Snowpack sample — Snodgrass Mountain, Crested Butte, Colorado (2/4/25, 12:06 PM MST)
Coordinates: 38.923, -106.968
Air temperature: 35 °F
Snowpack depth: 80 cm
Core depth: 60 cm
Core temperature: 32 °F
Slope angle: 14°, slope face: 78°
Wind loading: low
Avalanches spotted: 0
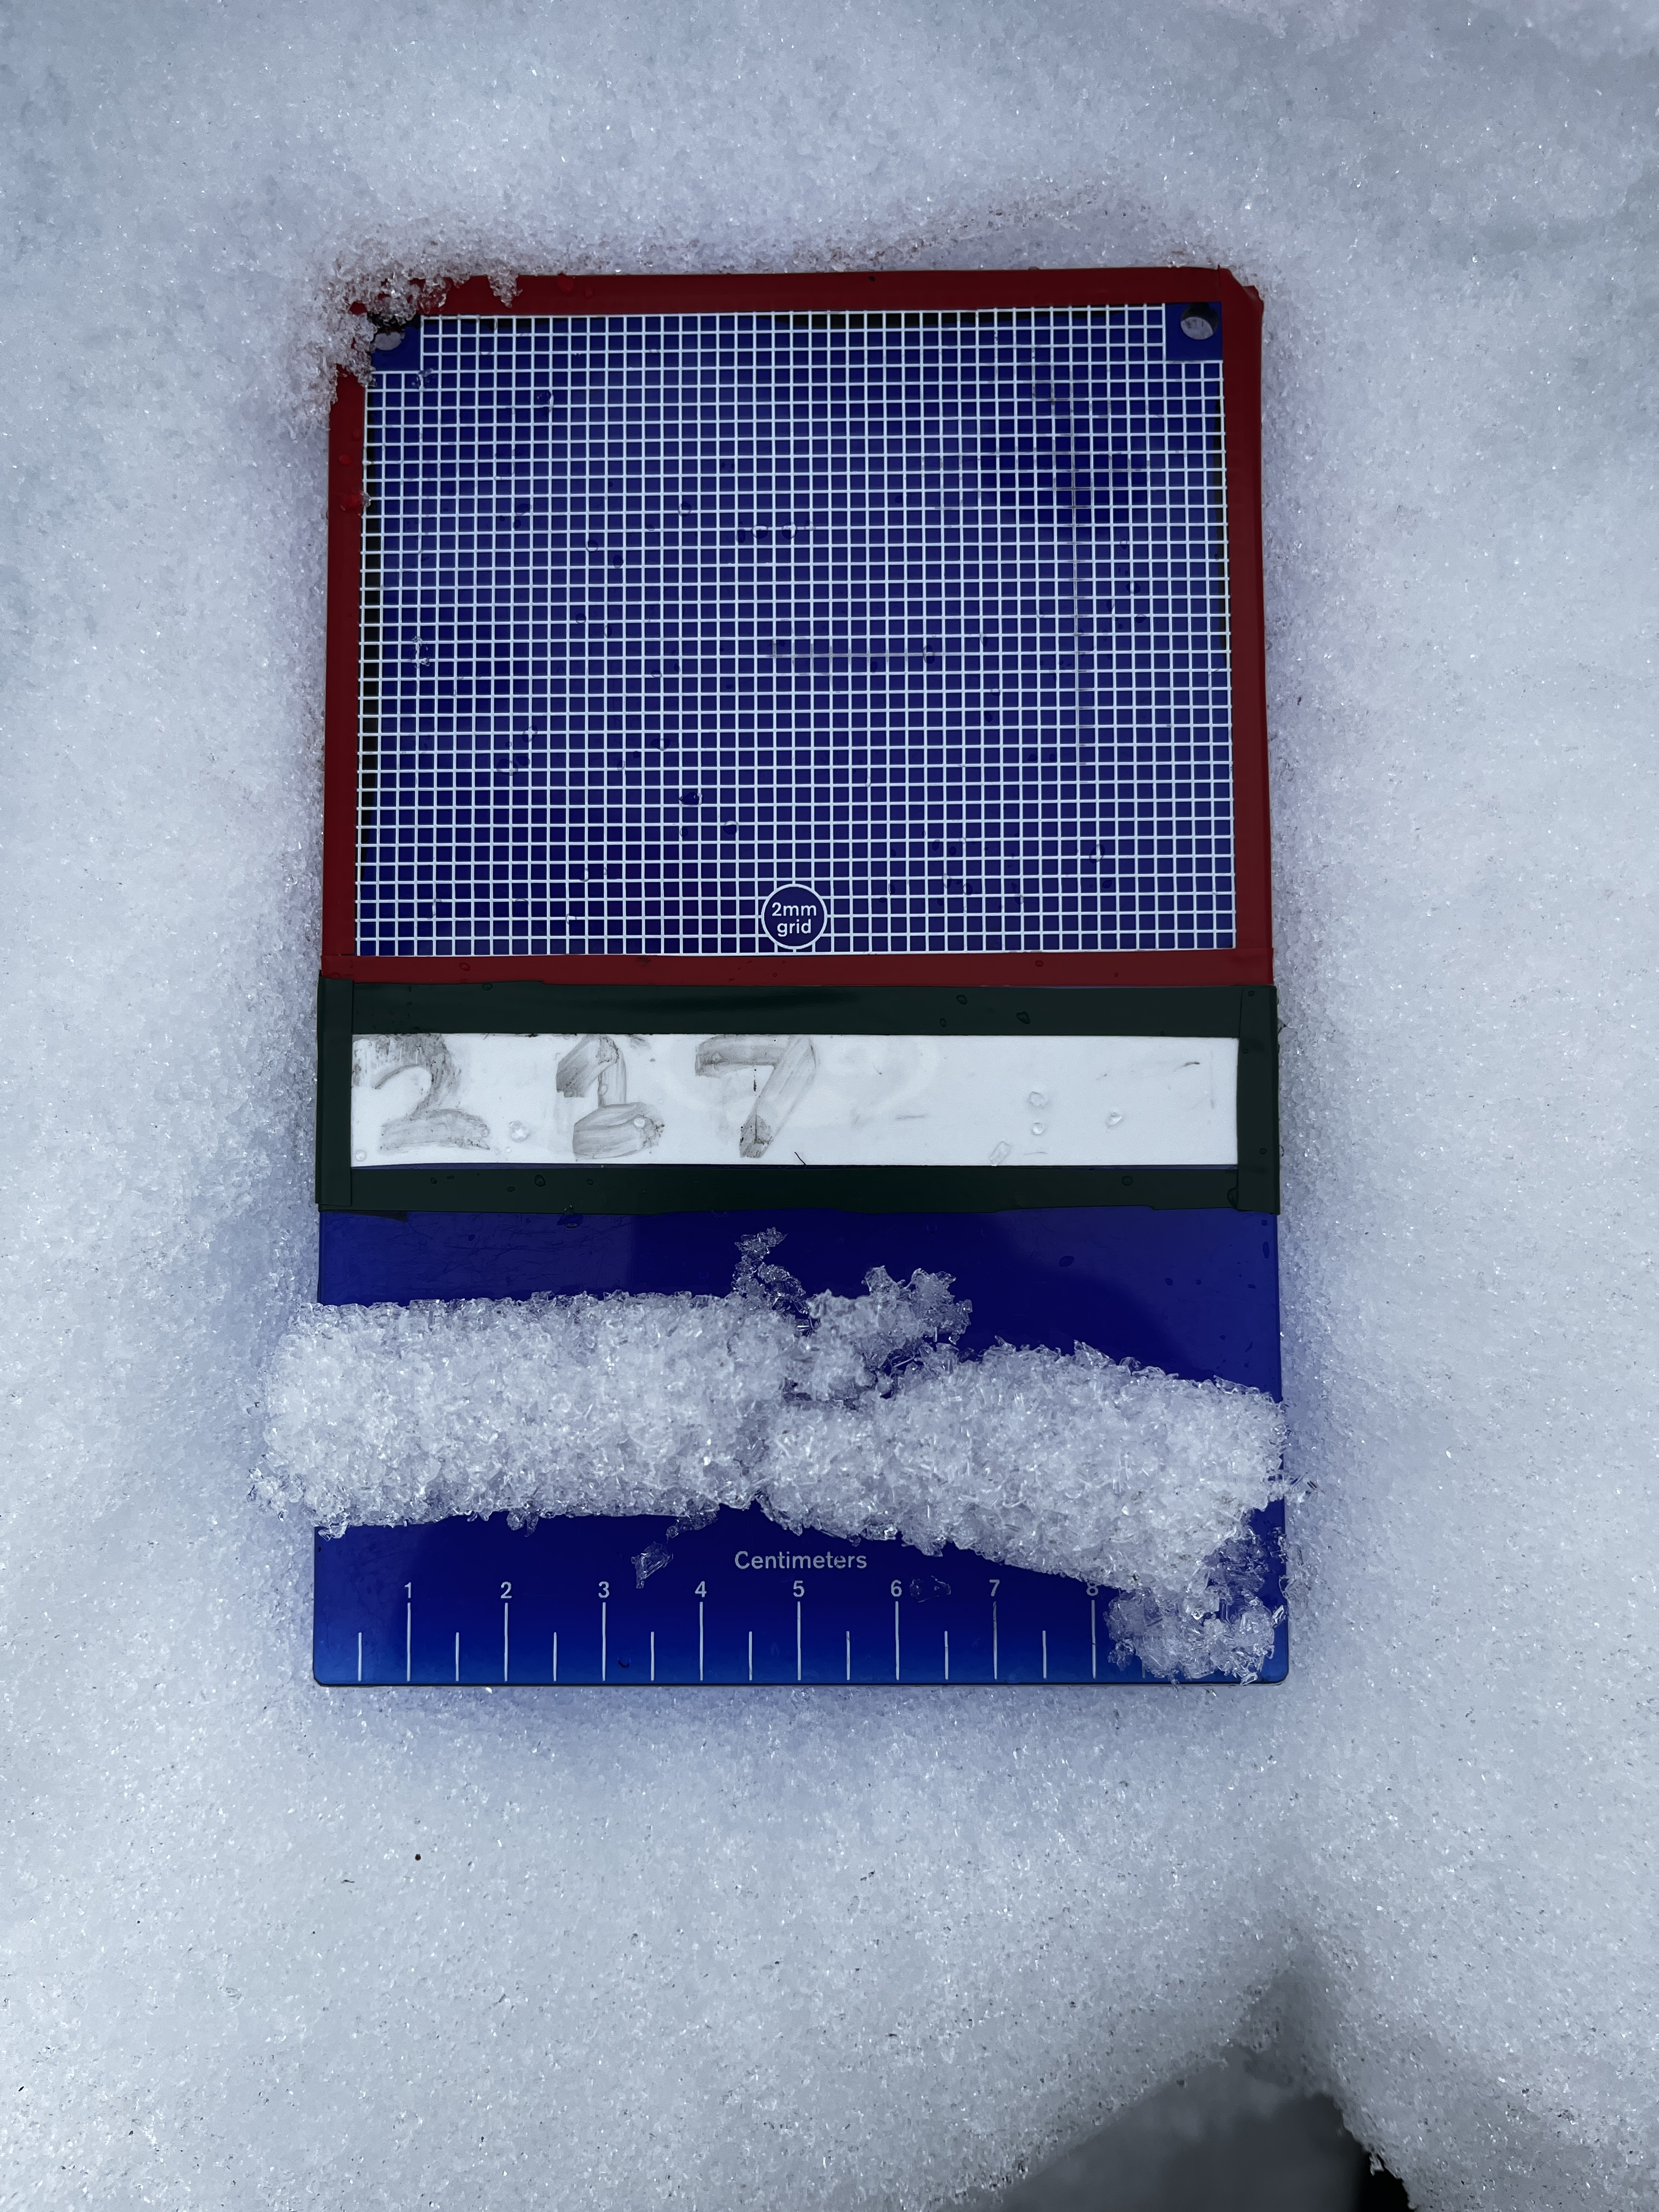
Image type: crystal_card
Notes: No avalanches nearby, unusually warm weather for the last month reported by residents, Collected 25 yards from treeline